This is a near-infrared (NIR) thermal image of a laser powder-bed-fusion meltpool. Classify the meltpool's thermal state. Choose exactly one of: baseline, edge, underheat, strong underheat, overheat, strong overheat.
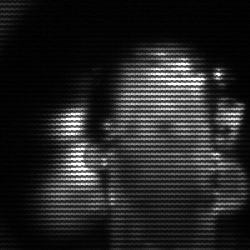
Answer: strong underheat